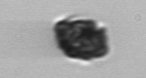
Label: Kryptoperidinium_triquetrum